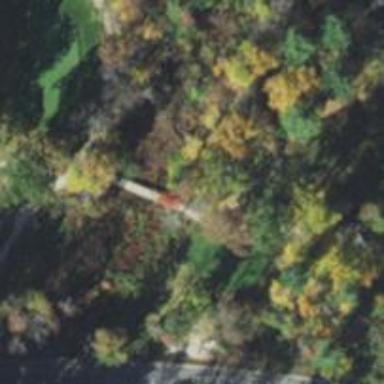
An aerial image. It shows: Path on bridge over golf course.